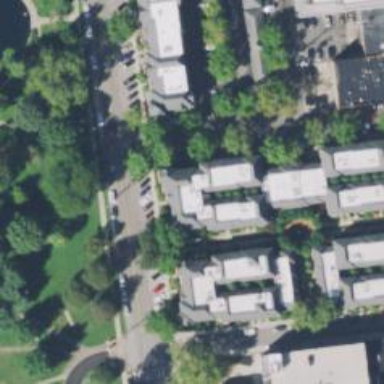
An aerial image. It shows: Residential road with asphalt surface and sidewalk on the left.